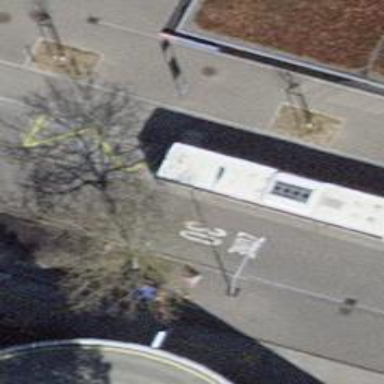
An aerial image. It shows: Bus stop with platform for public transport.